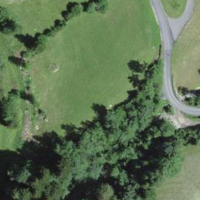
EUNIS habitat code: 24
Species observed at this site:
Lamium galeobdolon